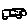
Label: car